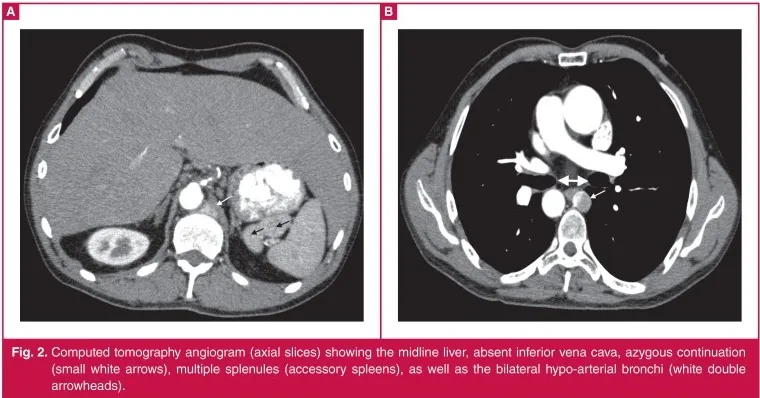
Computed tomography angiogram (axial slices) showing the midline liver, absent inferior vena cava, azygous continuation (small white arrows), multiple splenules (accessory spleens), as well as the bilateral hypo-arterial bronchi (white double arrowheads).
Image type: radiology (ct)